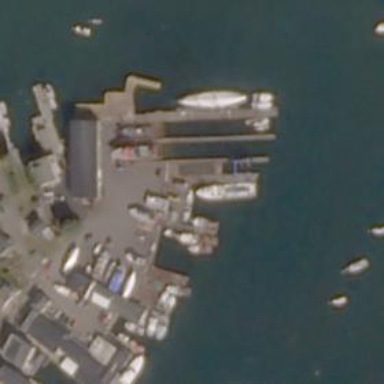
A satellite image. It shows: Man-made pier.